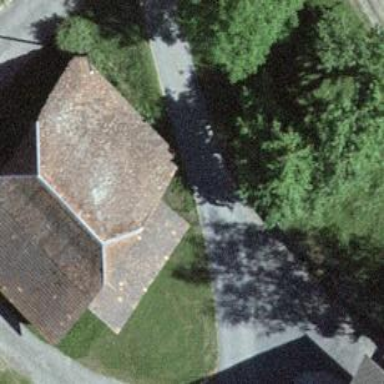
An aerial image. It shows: Rural barn.